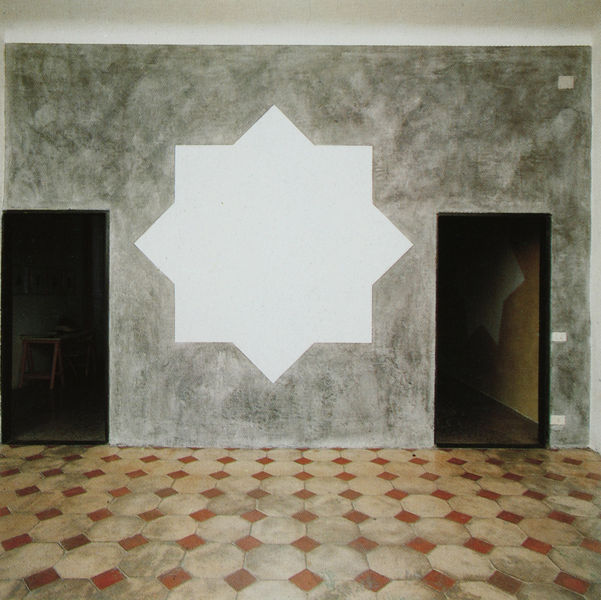
Titel: Installation Locus Solus, Genua - Eight-point star on grey wall
Künstler: Sol Lewitt
Schlagwörter: weiß, braun, grau, raum, schwarz, tisch, tür, rot, wand, boden, decke, bilder, türen, türe, hocker, rechtecke, wände, nische, stern, sterne, fliesen, flur, kacheln, räume, quadrate, fließen, strahlend, quadrat, installation, achteck, sechseck, davidstern, sol lewitt